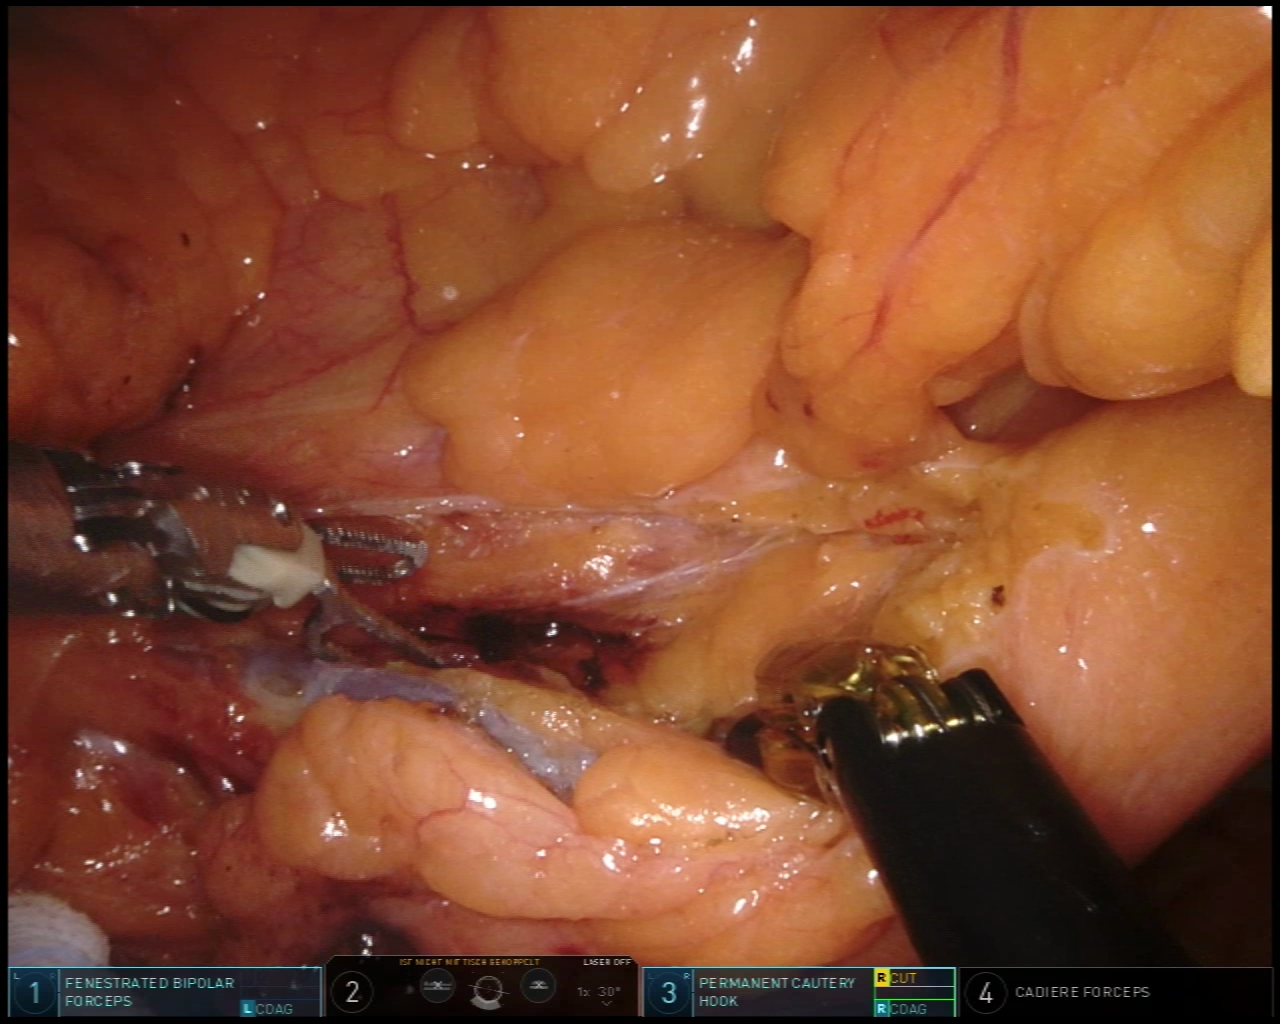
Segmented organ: intestinal_veins
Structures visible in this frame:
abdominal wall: no
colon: no
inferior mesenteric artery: no
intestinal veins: yes
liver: no
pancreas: no
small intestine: no
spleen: no
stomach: no
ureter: no
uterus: no
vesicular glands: no